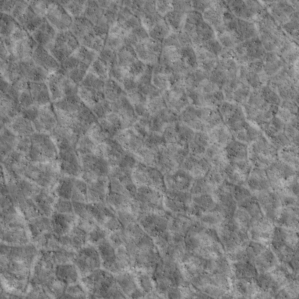
Label: non_frost